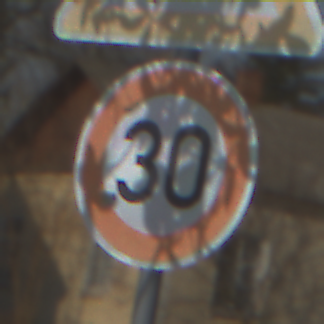
Verkehrszeichen: Geschwindigkeit30
Zusatzzeichen oben: SeitenwindVonLinks
Umgebung: Outdoor, Suburban
Tageszeit: MorningAfternoon
Wetter: PartlyCloudy
Licht: Natural
Jahreszeit: NotSpecified
Kontrast: HighContrast